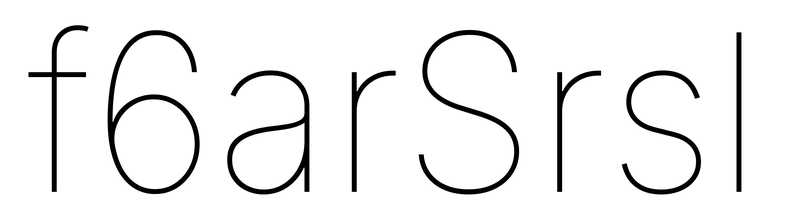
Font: Inter_Thin